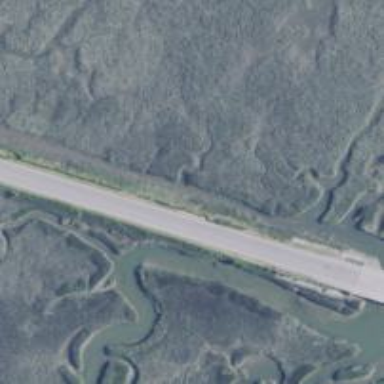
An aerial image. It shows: Tertiary road with embankment.